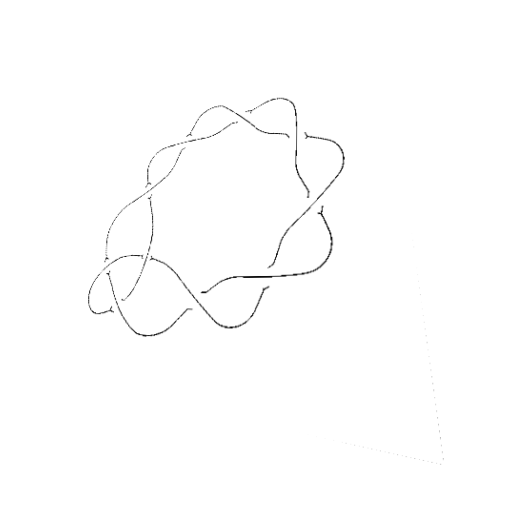
Crossing number: 10